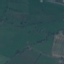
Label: Pasture